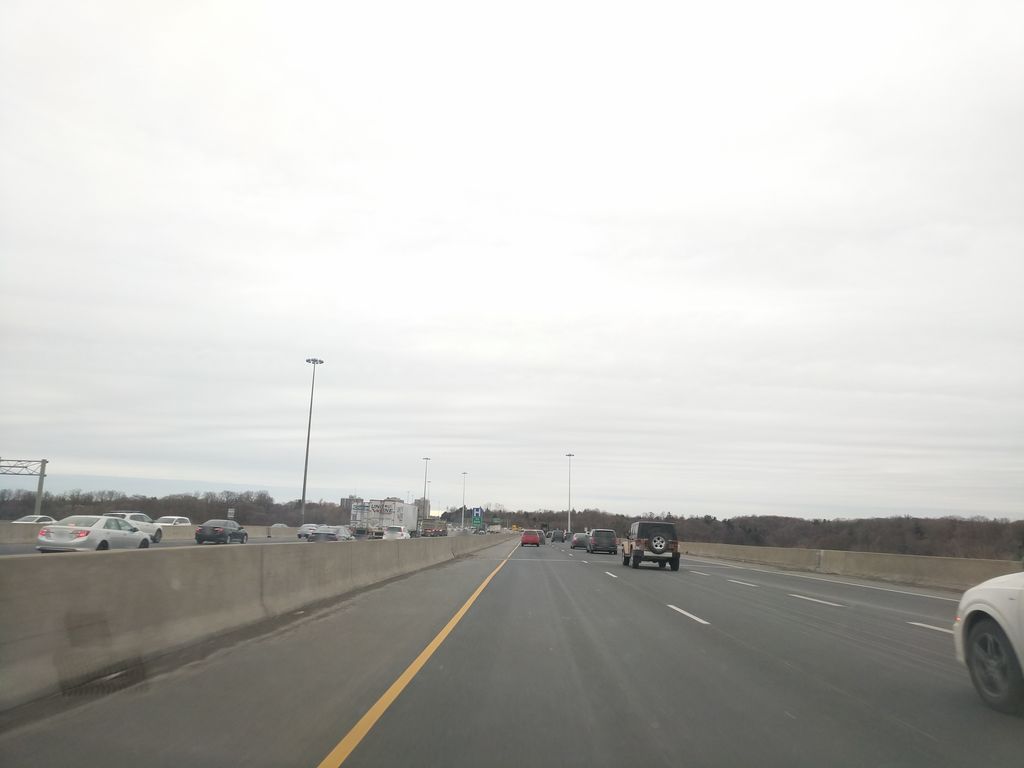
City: toronto